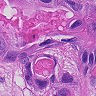
Metastatic tissue present: yes